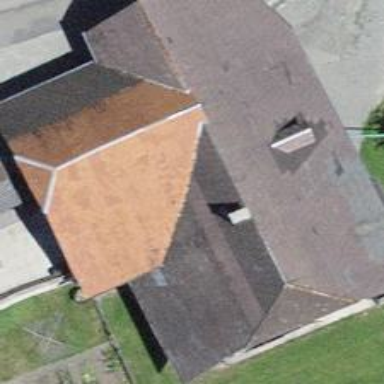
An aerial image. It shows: Farm building.